Field crop: maize
Growth stage: 2
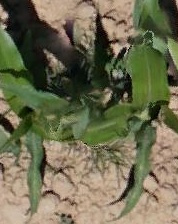
Species: maize